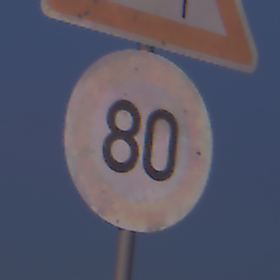
Verkehrszeichen: Geschwindigkeit80
Zusatzzeichen oben: SeitenwindVonRechts
Umgebung: Outdoor, Nature
Tageszeit: SunriseSunset
Wetter: Clear
Licht: Natural
Jahreszeit: NotSpecified
Kontrast: LowContrast